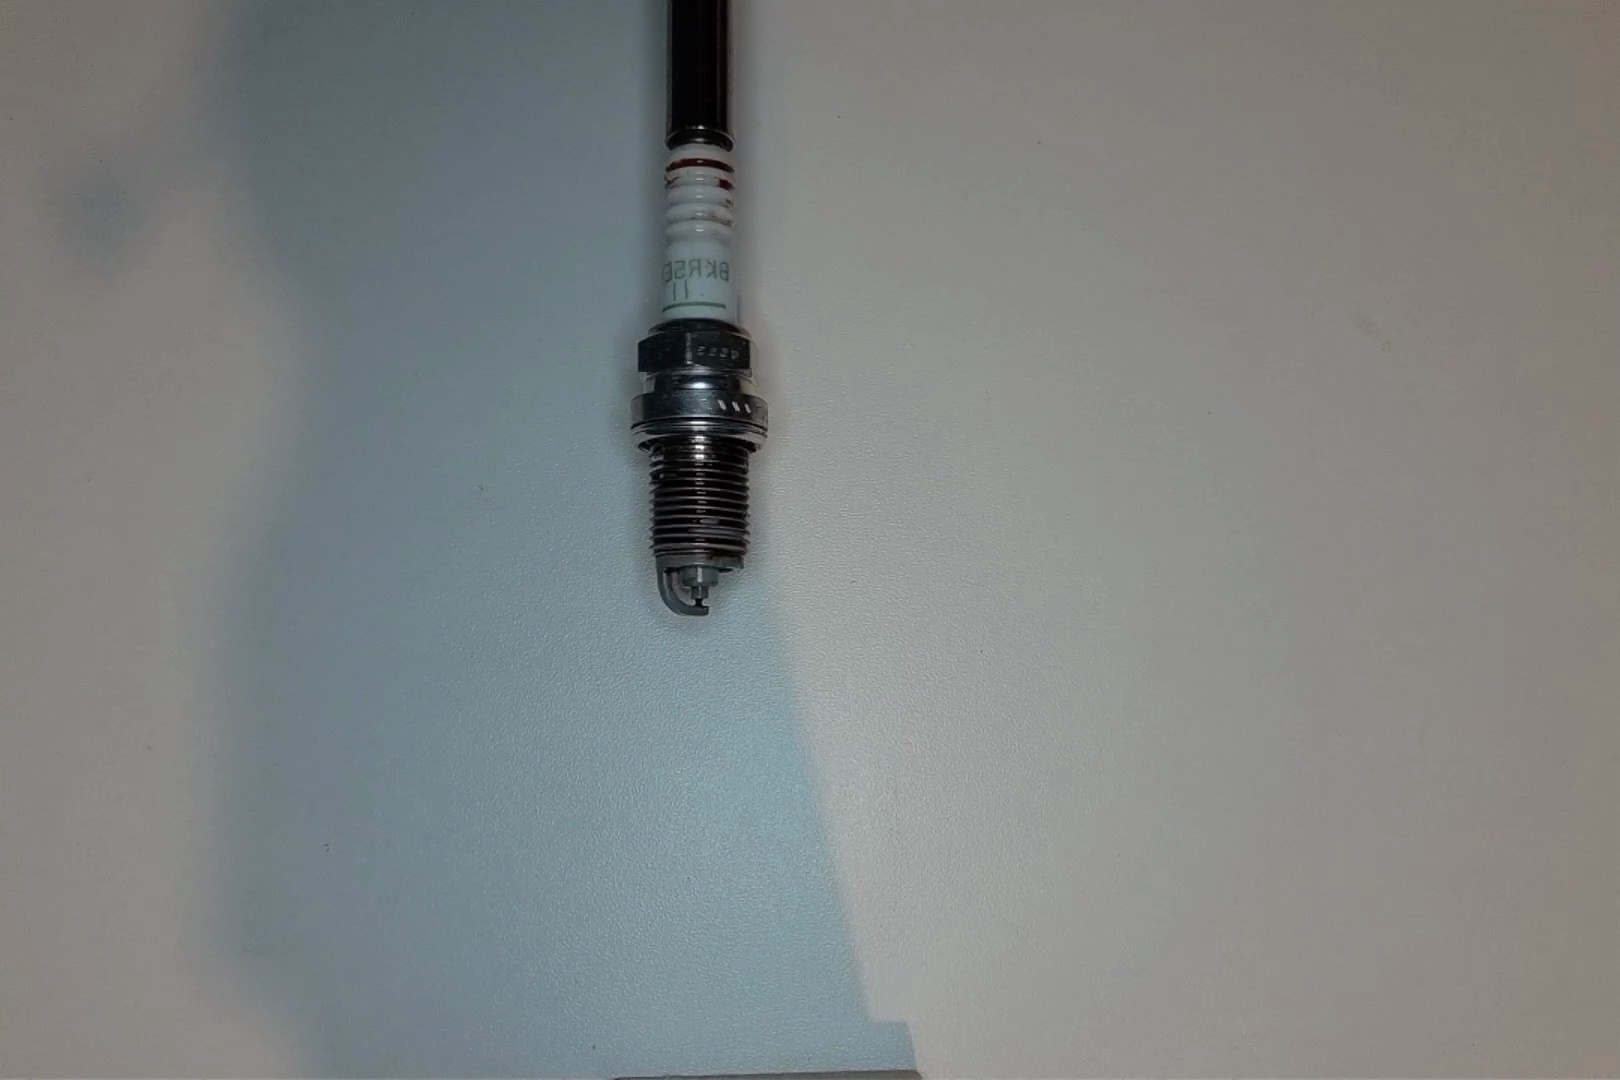
Label: anomaly